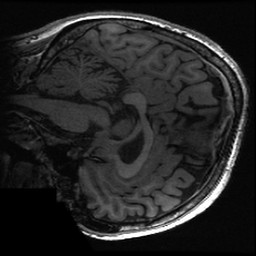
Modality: T1w
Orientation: sagittal
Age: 19
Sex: female